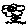
Label: flower